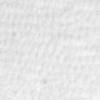
Label: no_change